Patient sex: F
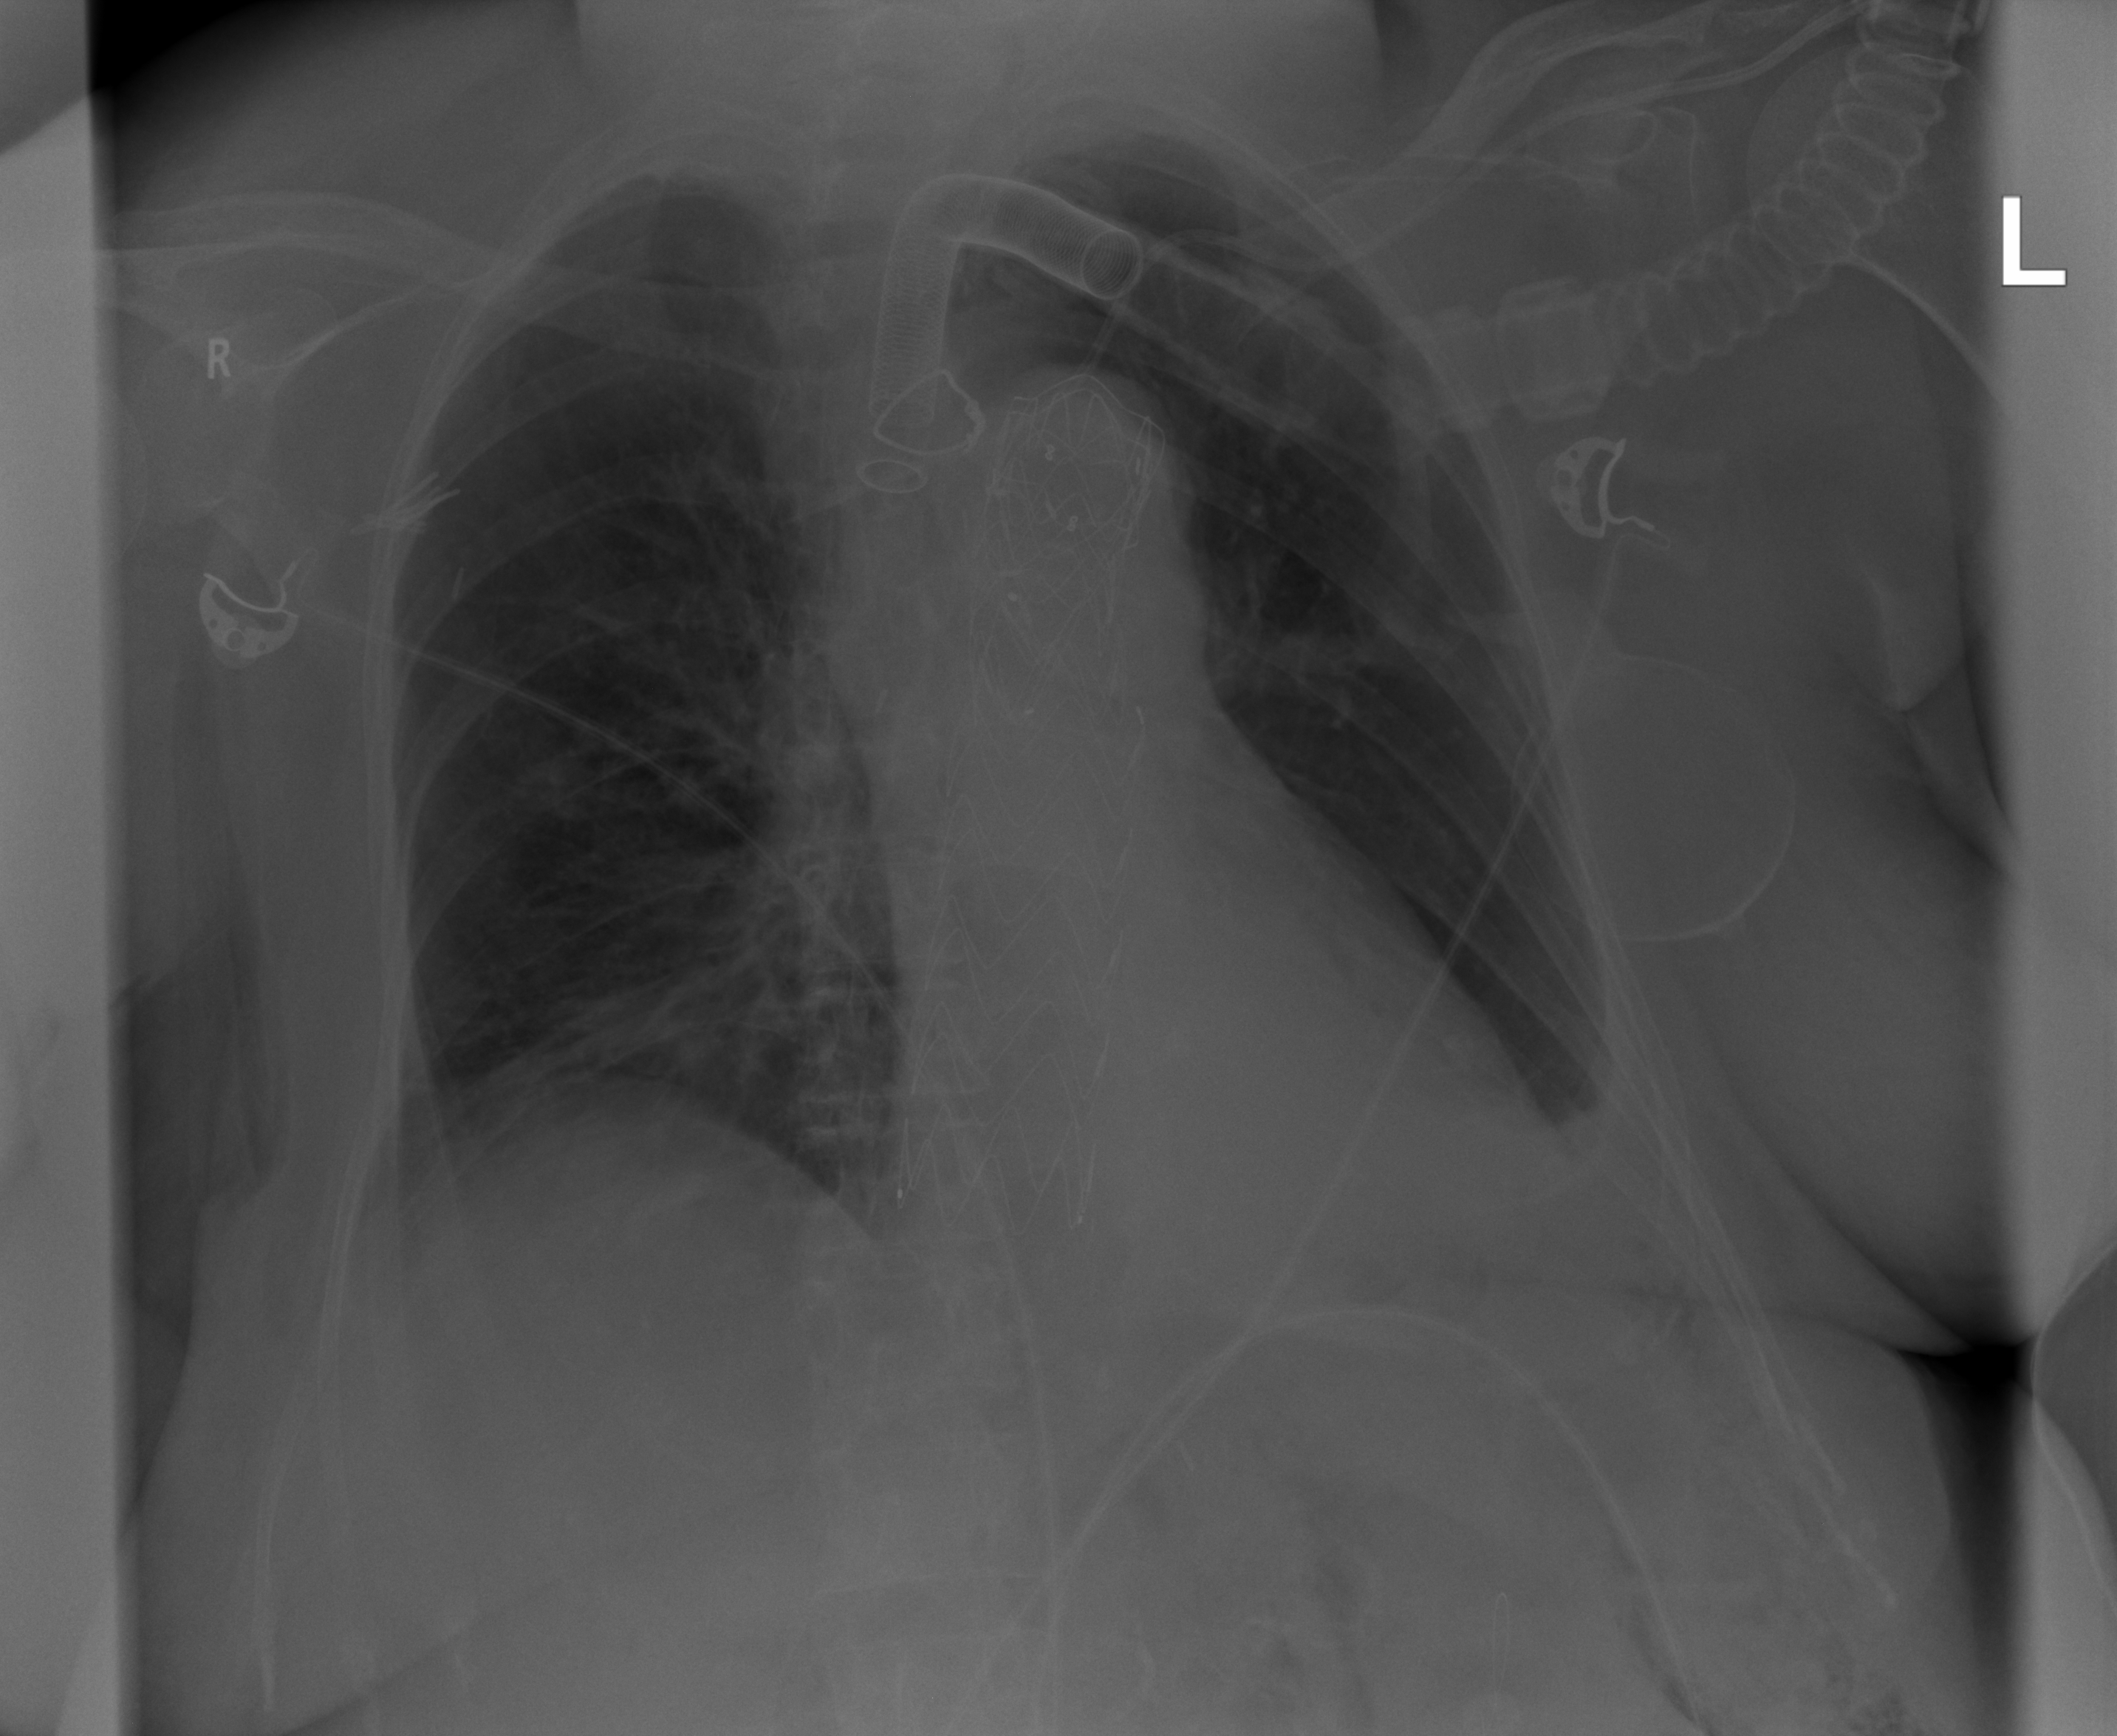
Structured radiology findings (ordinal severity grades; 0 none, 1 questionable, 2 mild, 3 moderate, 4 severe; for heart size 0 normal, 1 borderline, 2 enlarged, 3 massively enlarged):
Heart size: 0
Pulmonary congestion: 0
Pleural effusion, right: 0
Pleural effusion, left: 2
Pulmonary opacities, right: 0
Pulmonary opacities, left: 0
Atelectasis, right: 2
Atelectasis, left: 2